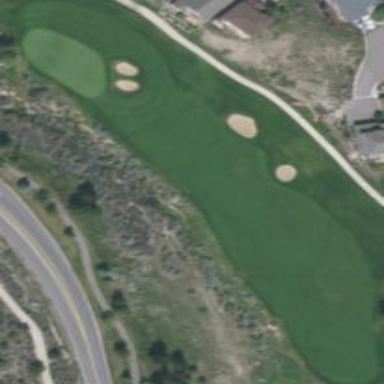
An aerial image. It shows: Scenic golf fairway.